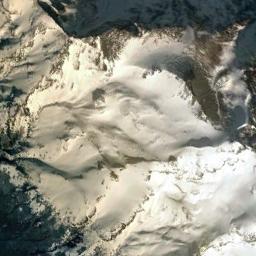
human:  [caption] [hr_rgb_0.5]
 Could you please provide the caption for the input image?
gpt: The snow berg is consist of bare land and white snow .

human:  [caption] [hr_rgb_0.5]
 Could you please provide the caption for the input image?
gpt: The snowberg is covered with snow and ice .

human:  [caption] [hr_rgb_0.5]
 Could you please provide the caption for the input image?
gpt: A snow-covered mountain covered in large areas .

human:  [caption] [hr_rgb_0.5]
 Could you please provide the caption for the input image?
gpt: The snowberg is covered with snow .

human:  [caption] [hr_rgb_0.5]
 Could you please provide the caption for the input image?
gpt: There are much snow on the snowberg .